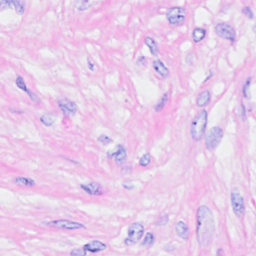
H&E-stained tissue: Breast